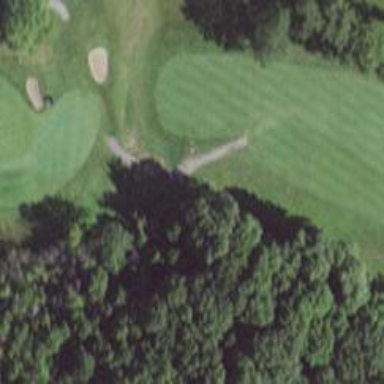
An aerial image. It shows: Path for both roads and golfers.